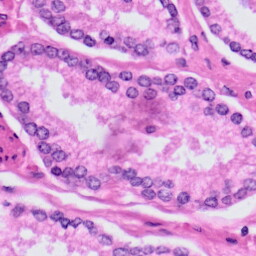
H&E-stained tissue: Prostate